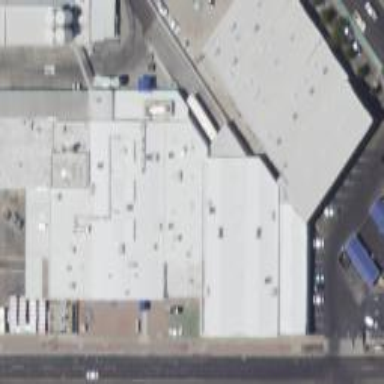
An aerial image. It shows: Commercial building.